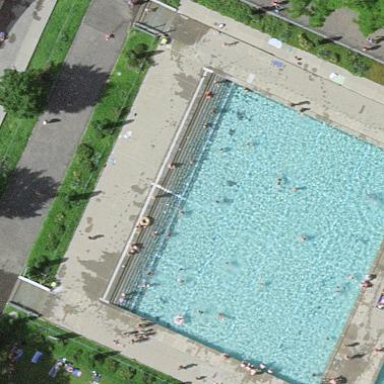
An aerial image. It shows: Swimming pool within leisure land area designed for swimming activities.